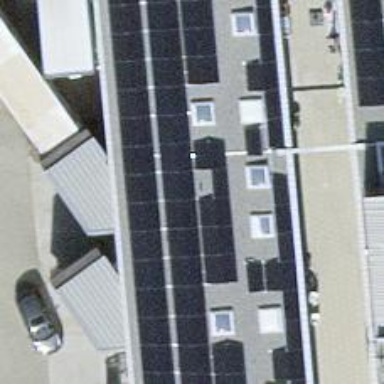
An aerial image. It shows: Solar power generator with photovoltaic panels.